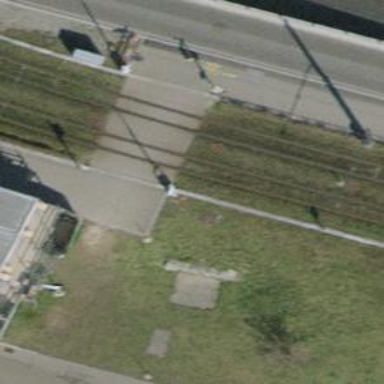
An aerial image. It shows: Lift gate barrier.